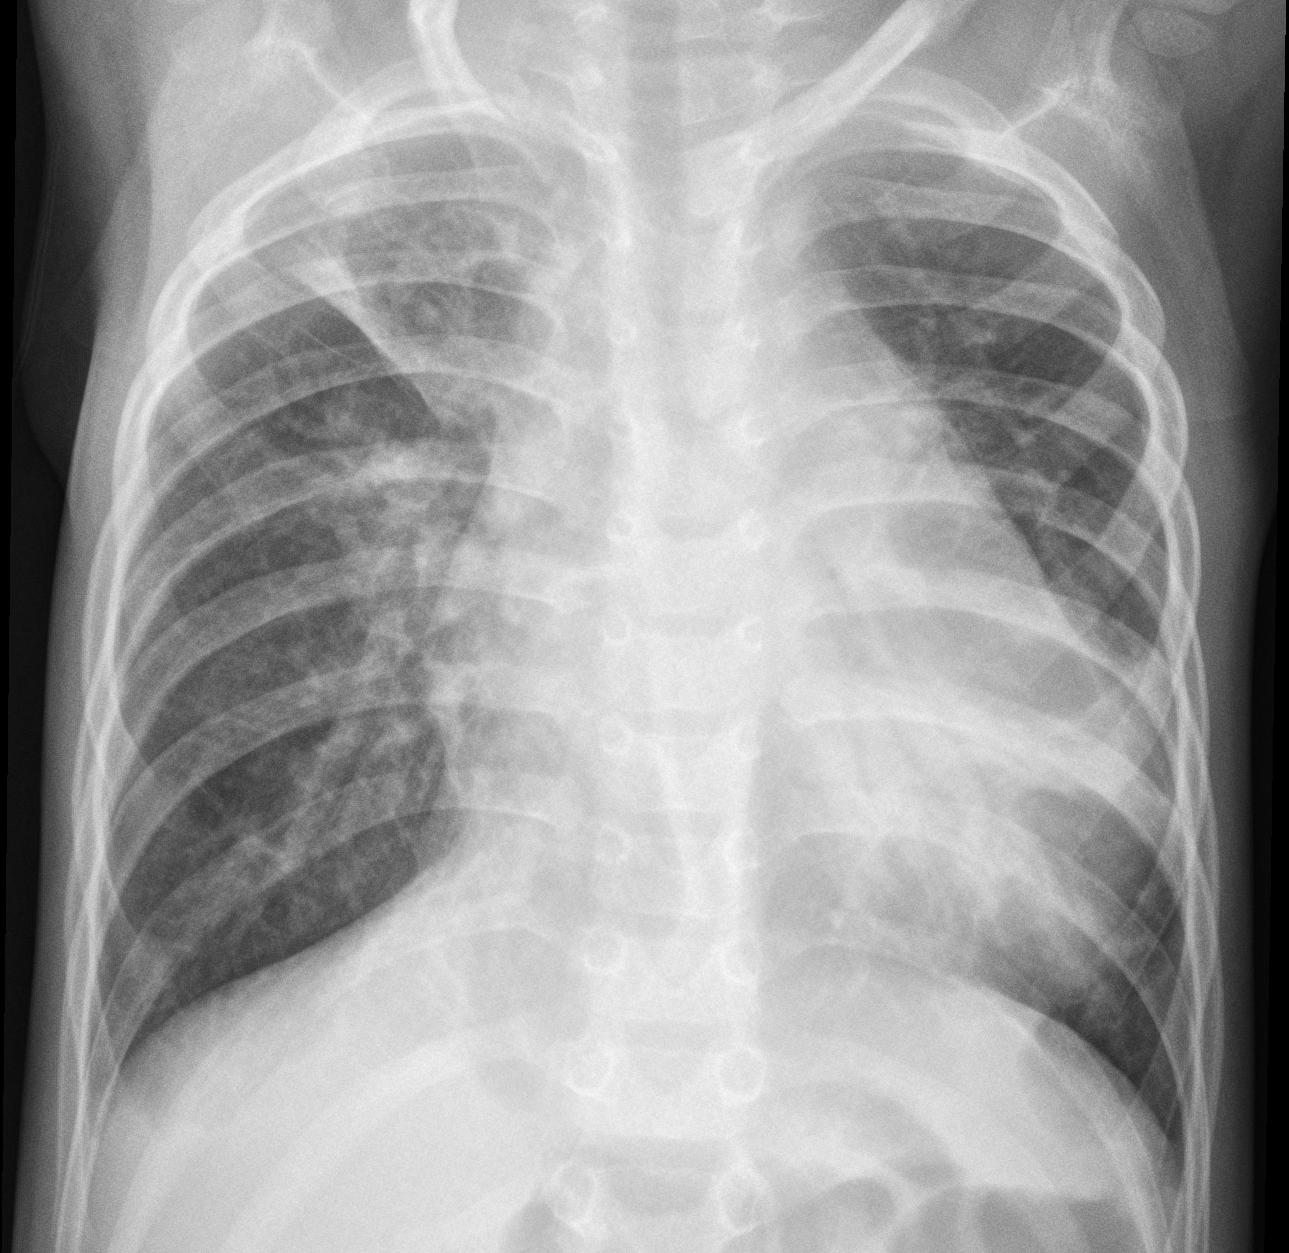
Diagnosis: PNEUMONIA